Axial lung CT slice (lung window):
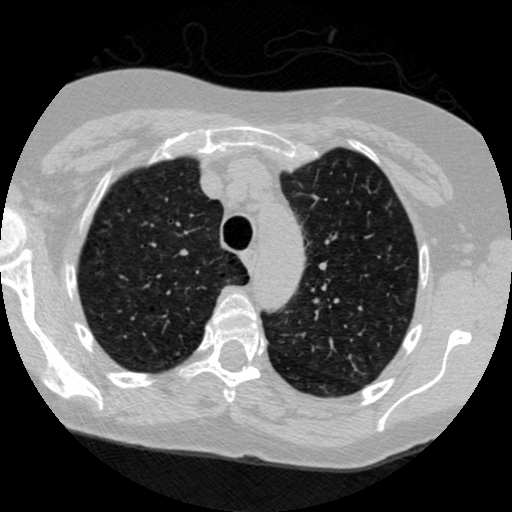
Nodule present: no